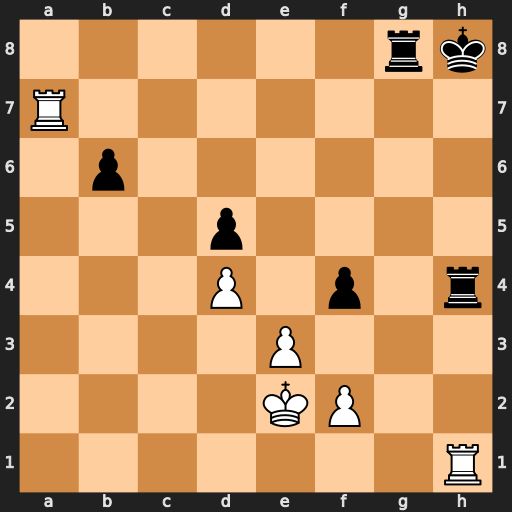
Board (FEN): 6rk/R7/1p6/3p4/3P1p1r/4P3/4KP2/7R
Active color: w
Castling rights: -
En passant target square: -
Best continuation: Rxh4#